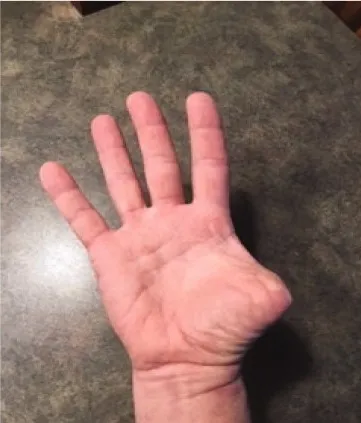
(a,b) Images taken after the third surgery in 2018 showing final functional ability.
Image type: medical_photograph (skin_photograph)